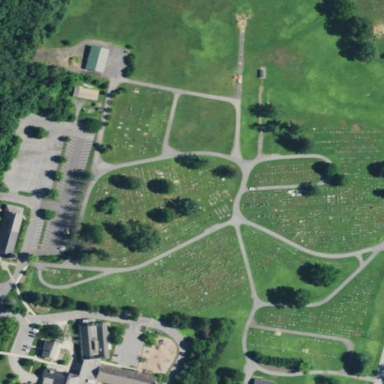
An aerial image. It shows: Cemetery.